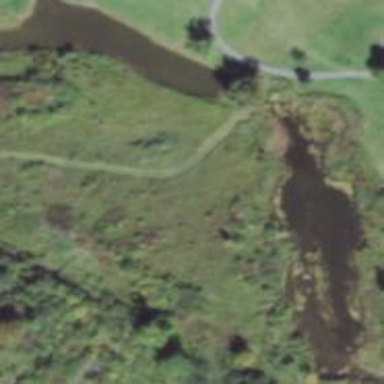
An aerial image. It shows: Scenic view of water hazard on golf course. The natural water feature adds beauty to the landscape.